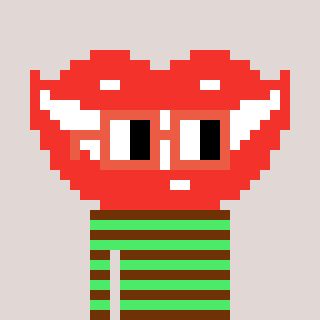
a pixel art character with square orange glasses, a smile-shaped head and a teal-colored body on a warm background